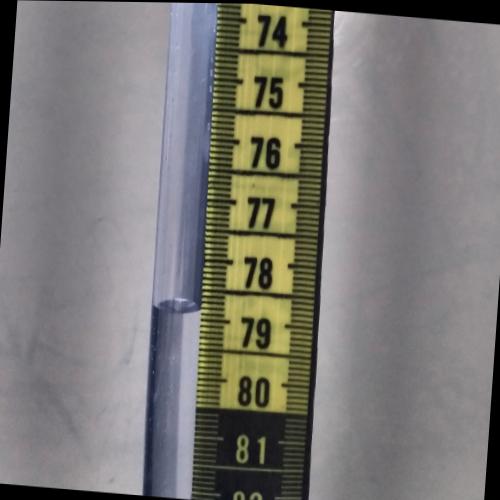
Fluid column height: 78.8 cm